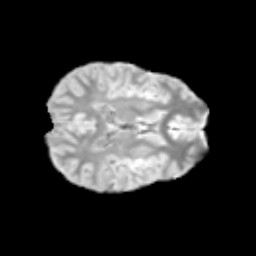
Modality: T2w
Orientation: axial
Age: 10
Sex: female
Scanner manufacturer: siemens
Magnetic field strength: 3 T
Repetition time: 3.8 s
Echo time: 0.07 s